Question: I have written, for practice, a simple webpage that will display to the user a drop down menu. The user will select a number and hit the 'Submit' button.
After that, the servlet will be executed and will send back a list of even numbers.

Looking at the address in the address bar of the web browser, it is:
'http://localhost:8080/FindEvenOdd/FindEvenOdd'
I want it to be 'http://localhost:8080/FindEvenOdd/Result'
How do I do that ?
My DD looks like this:
'''
<web-app xmlns="http://java.sun.com/xml/ns/j2ee"
xmlns:xsi="http://www.w3.org/2001/XMLSchema-instance"
xsi:schemaLocation="http://java.sun.com/xml/ns/j2ee
web-app_2_4.xsd"
version="2.4">
<servlet>
<servlet-name>Evens</servlet-name>
<servlet-class>FindIt</servlet-class>
</servlet>
<servlet-mapping>
<servlet-name>Evens</servlet-name>
<url-pattern>/FindEvenOdd</url-pattern>
</servlet-mapping>
</web-app>
'''
my HTML:
'''
<html>
<head>
<title> List of Even/Odd Numbers </title>
</head>
<body>
<form method="POST" action="FindEvenOdd">
<center>
<select name="number" size="1">
<option> <50
<option> <100
<option> <150
</select>
</center>
<center>
<input type="SUBMIT">
</center>
</form>
</body>
</html>
'''
## What I tried
- 'action="FindEvenOdd"''action="Result"'
- '<url-pattern>'
I did the above two things simultaneously but got a 404.
So,
What do I do to get 'http://localhost:8080/FindEvenOdd/Result'
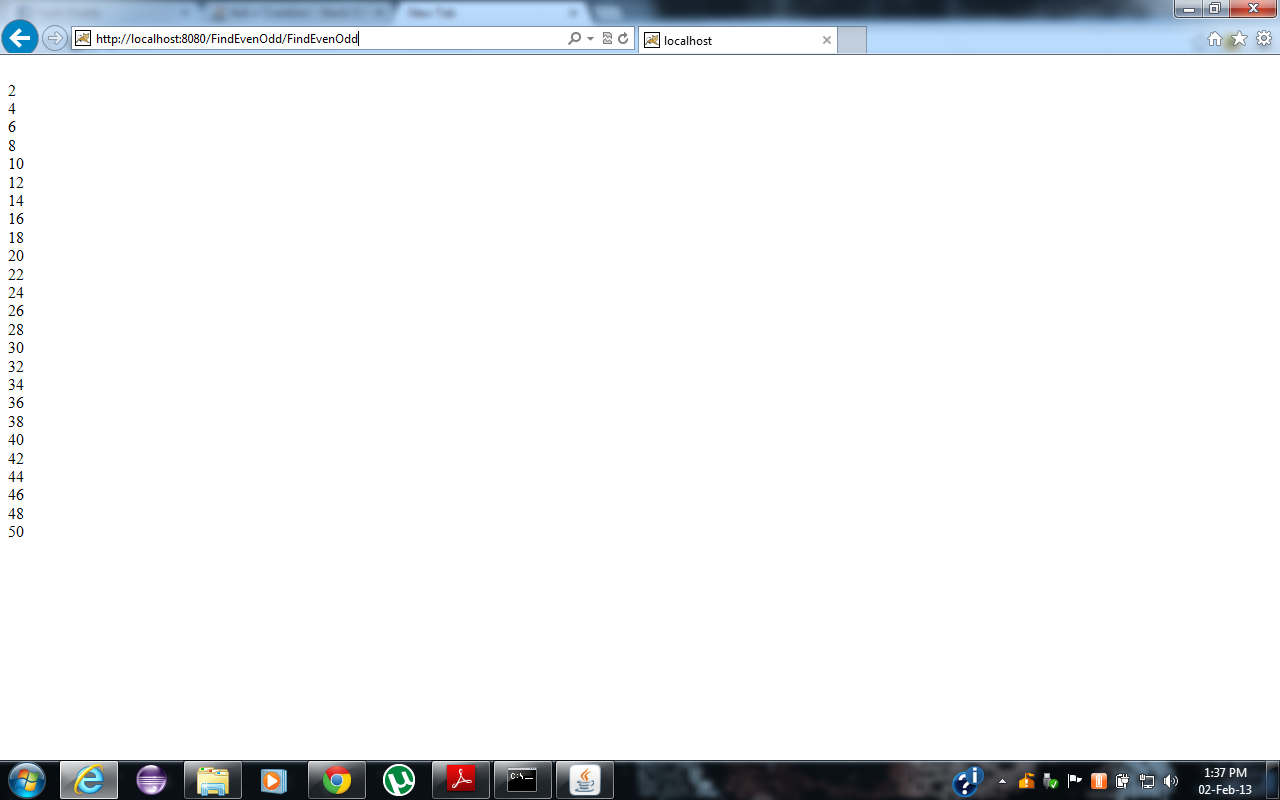
Answer: What you tried is almost correct. The 'url-pattern' must be set to '/Result'.
Some notes though:
- - 'center'-